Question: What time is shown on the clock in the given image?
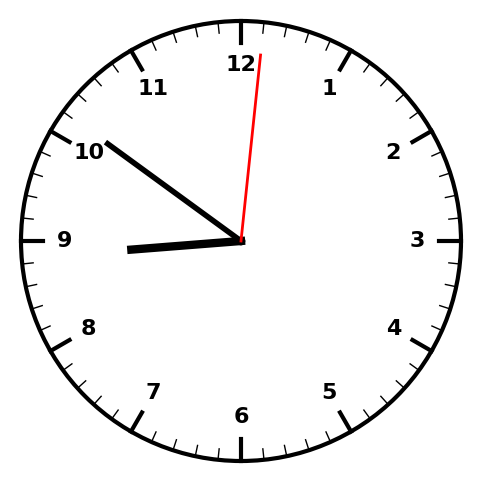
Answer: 08:51:01